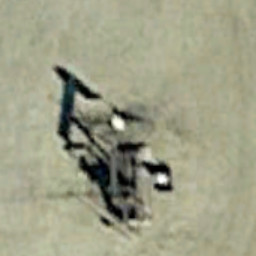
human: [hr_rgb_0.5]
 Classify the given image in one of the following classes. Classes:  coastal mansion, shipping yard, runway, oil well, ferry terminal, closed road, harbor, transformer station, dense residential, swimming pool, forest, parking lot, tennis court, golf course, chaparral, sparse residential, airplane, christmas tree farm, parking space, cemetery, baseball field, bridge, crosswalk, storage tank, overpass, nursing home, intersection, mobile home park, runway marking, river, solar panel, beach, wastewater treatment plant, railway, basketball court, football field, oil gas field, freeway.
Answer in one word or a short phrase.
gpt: oil well